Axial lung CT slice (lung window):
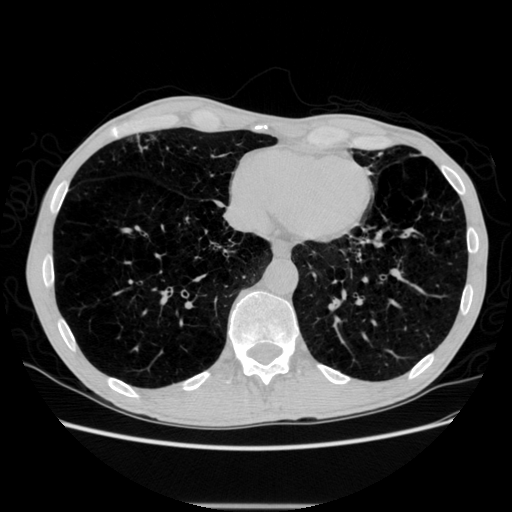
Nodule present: no